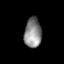
Tissue: lung
Cell type: Endothelial cells
Senescence score: 0.6692
Nuclear area (px): 506
Mean DAPI intensity: 135.638